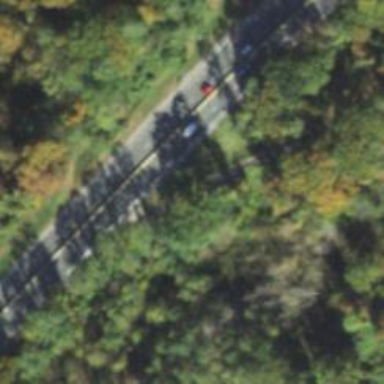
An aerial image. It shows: Trunk link highway.